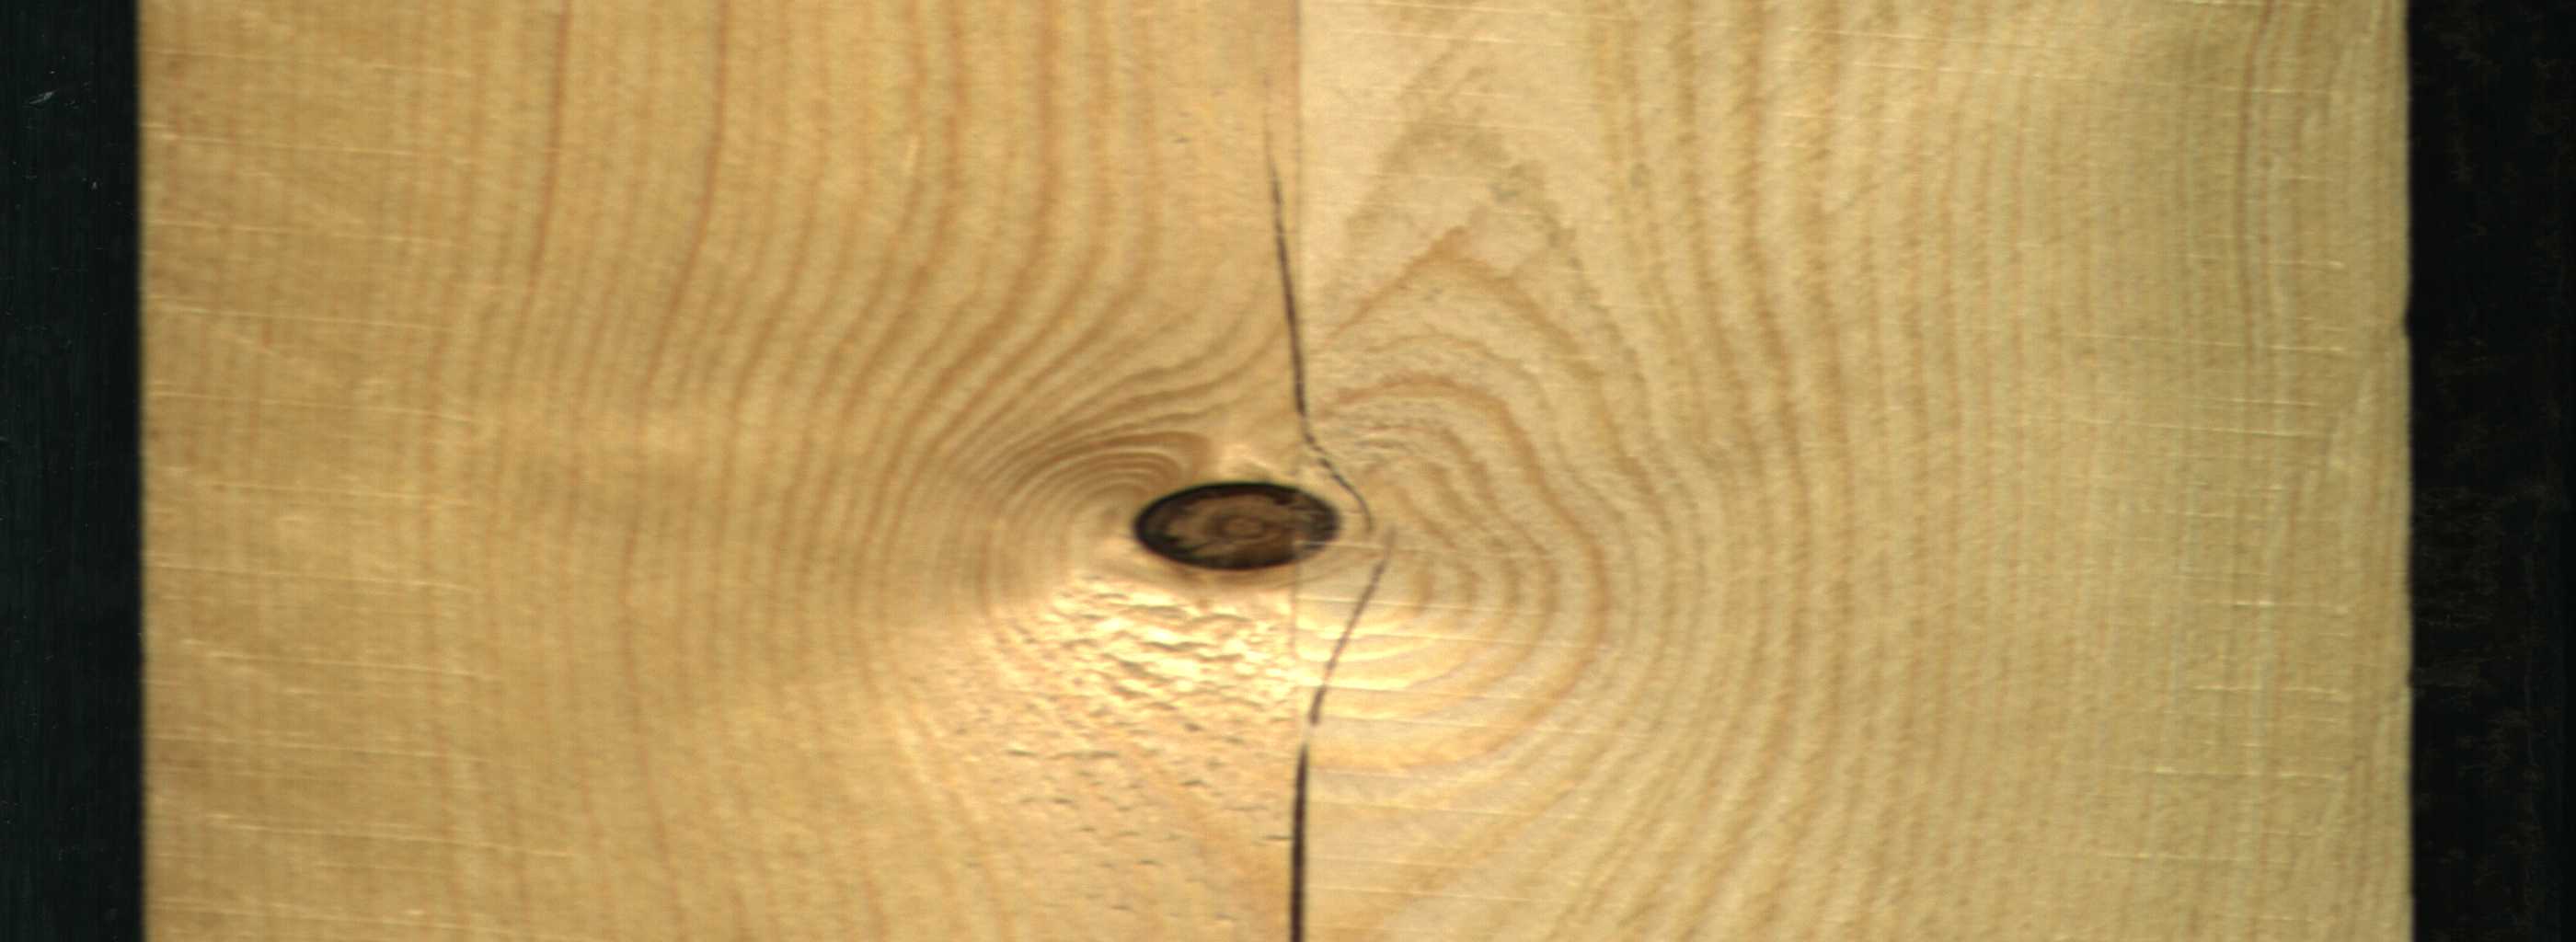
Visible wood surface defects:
Crack
Crack
Dead_Knot